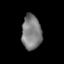
Tissue: lung
Cell type: Epithelial cells
Senescence score: 0.2205
Nuclear area (px): 668
Mean DAPI intensity: 126.117